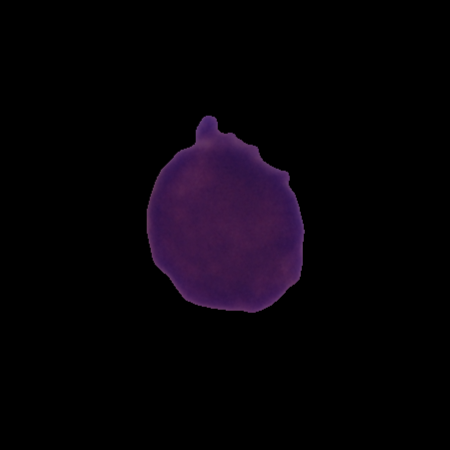
Label: cancer